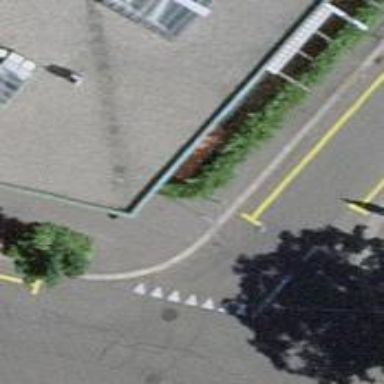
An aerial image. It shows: Asphalt sidewalk along the footway.